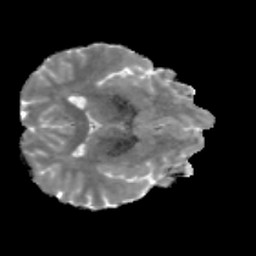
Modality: MD
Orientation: axial
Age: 27
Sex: female
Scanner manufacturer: siemens
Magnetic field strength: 3 T
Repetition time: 3.5 s
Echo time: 0.086 s